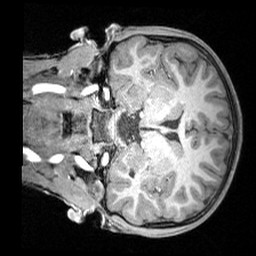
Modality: T1w
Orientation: coronal
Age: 9
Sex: male
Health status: ill
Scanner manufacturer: siemens
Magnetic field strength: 3 T
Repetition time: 1.6 s
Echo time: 0.00179 s